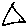
Label: triangle